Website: ulta-beauty
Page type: customer-info-address
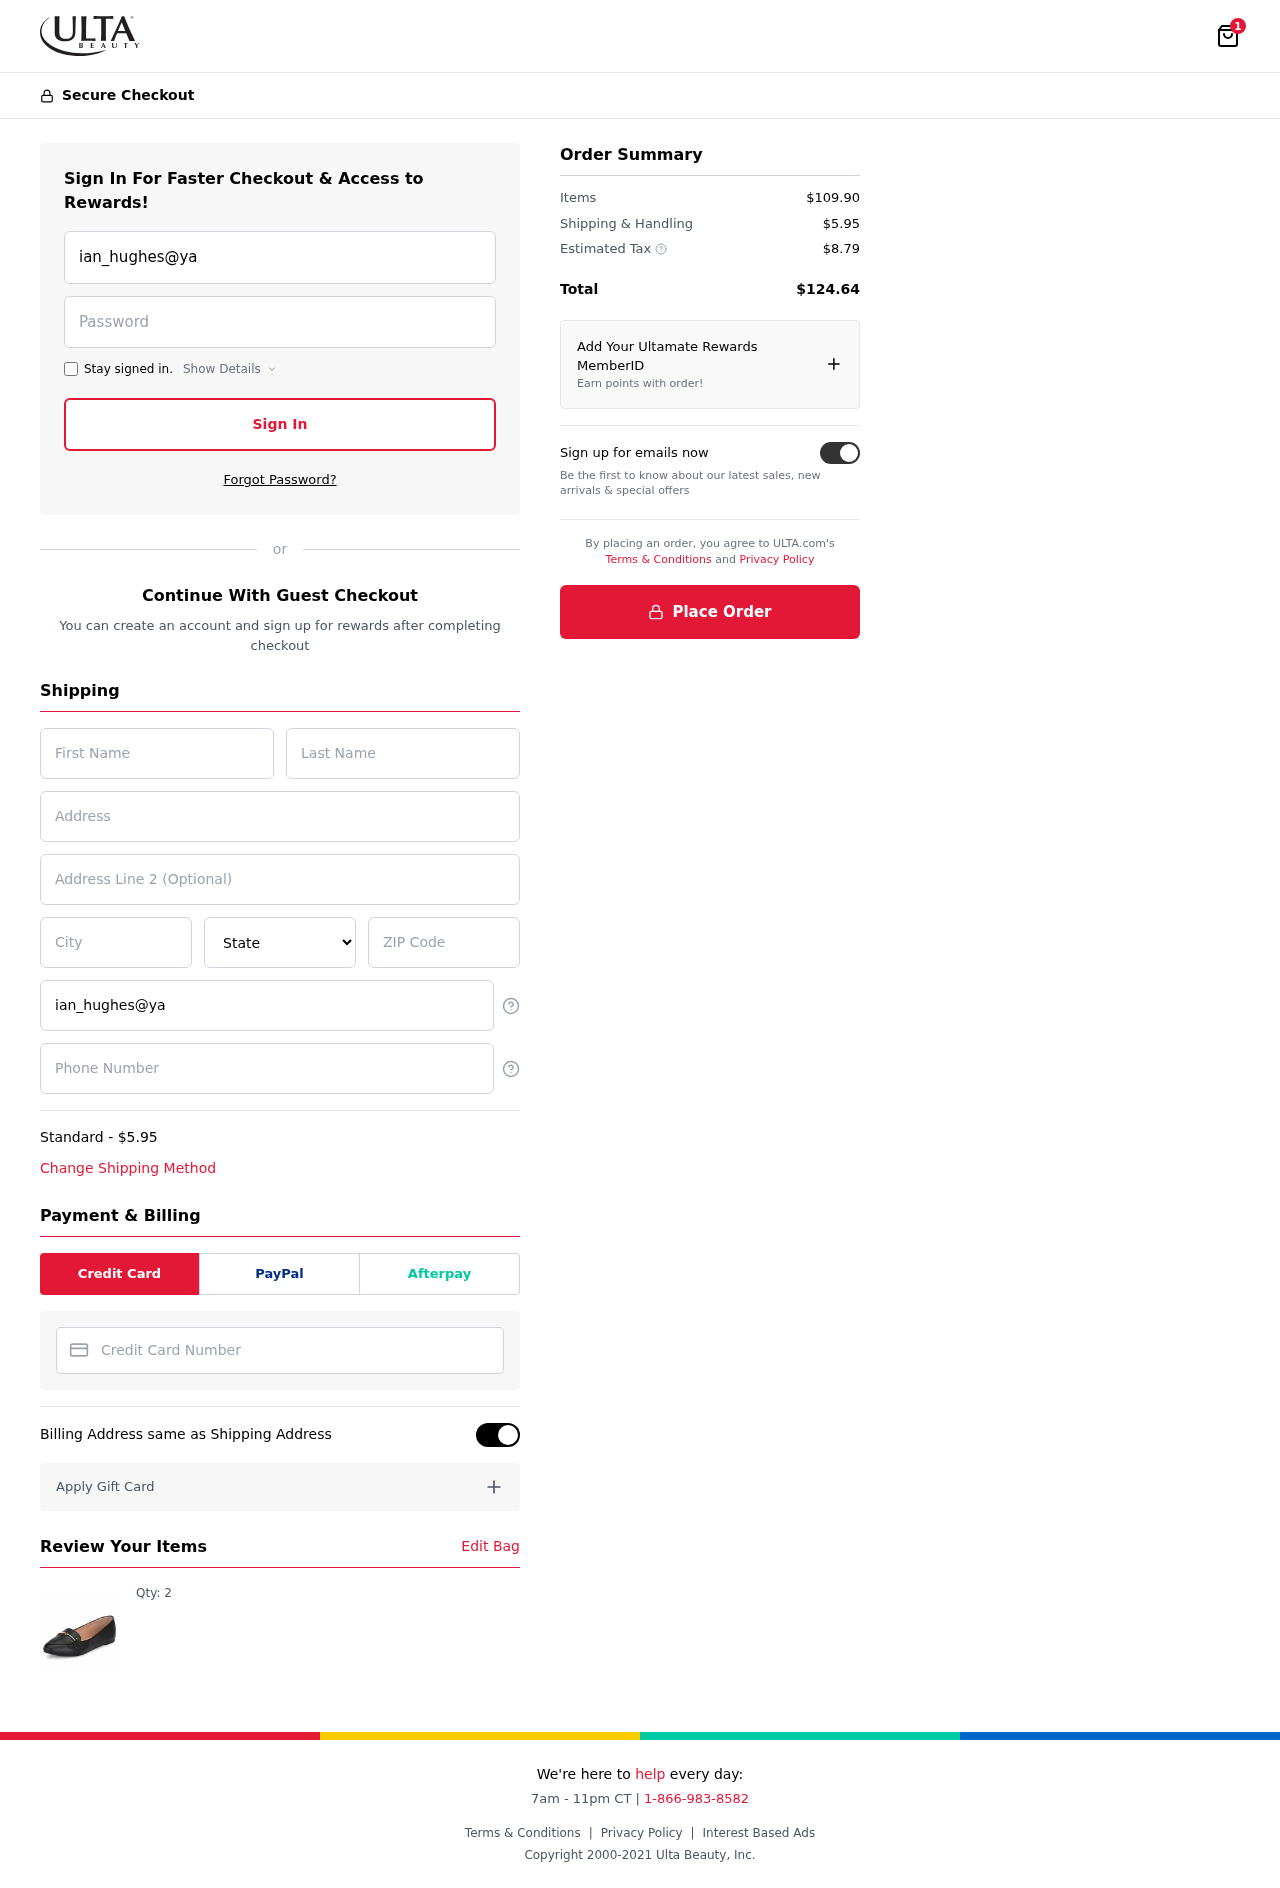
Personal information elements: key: PII_CARD_NUMBER
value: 3759 1424 4458 393
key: PII_CITY
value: Randybury
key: PII_EMAIL
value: ian_hughes@yahoo.com
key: PII_FIRSTNAME
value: Ian
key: PII_LASTNAME
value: Hughes
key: PII_PHONE
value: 3359827983
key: PII_POSTCODE
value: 85287
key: PII_STATE
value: Louisiana
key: PII_STREET
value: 3255 Armstrong Bypass Suite 429
Product elements: key: PRODUCT1_QUANTITY
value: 2
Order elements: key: ORDER_NUM_ITEMS
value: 1
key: ORDER_SHIPPING_COST
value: $5.95
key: ORDER_ITEMS_TOTAL
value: $109.90
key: ORDER_SHIPPING_COST2
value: $5.95
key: ORDER_TAX
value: $8.79
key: ORDER_TOTAL
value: $124.64